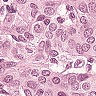
Metastatic tissue present: yes